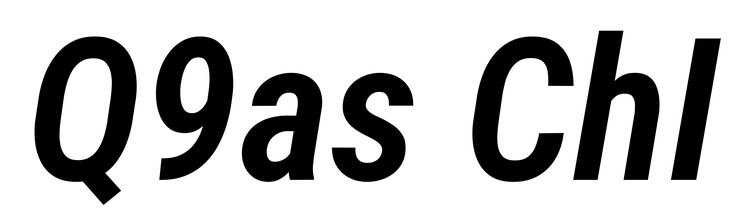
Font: Roboto-Italic_Condensed_SemiBold_Italic